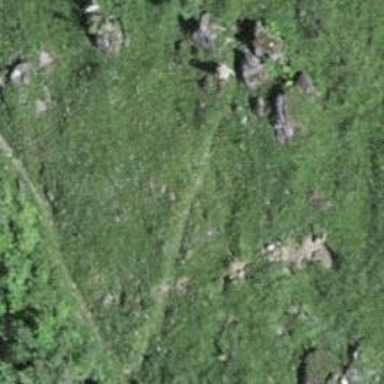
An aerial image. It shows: Path.